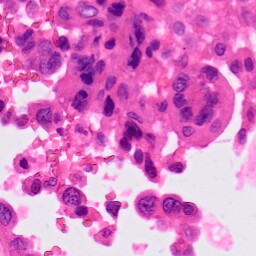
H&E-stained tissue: Lung